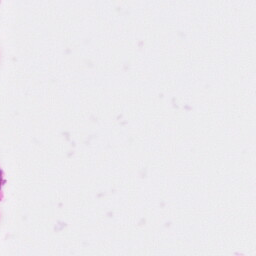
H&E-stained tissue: Pancreatic